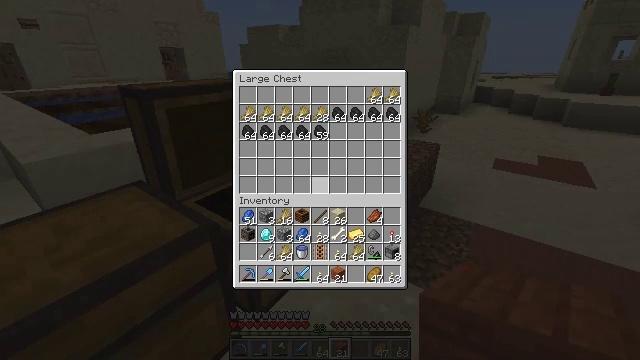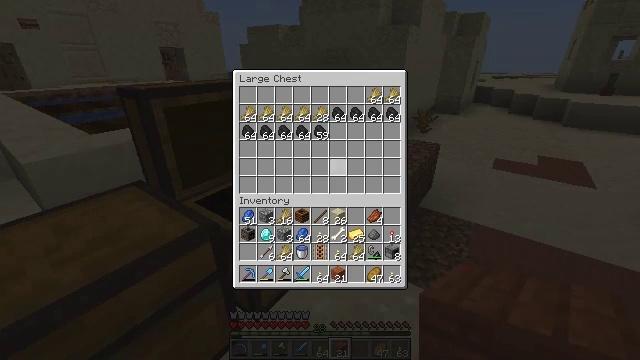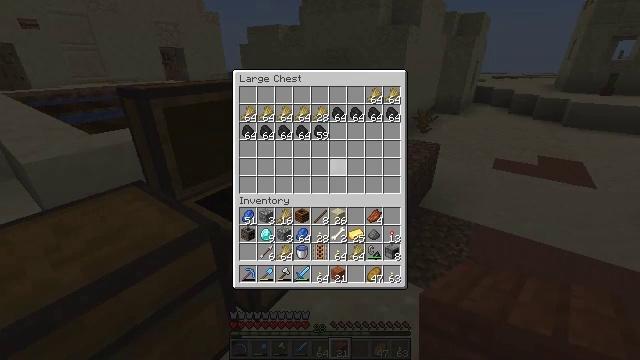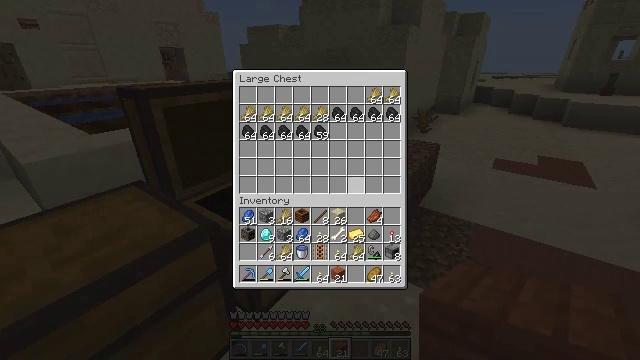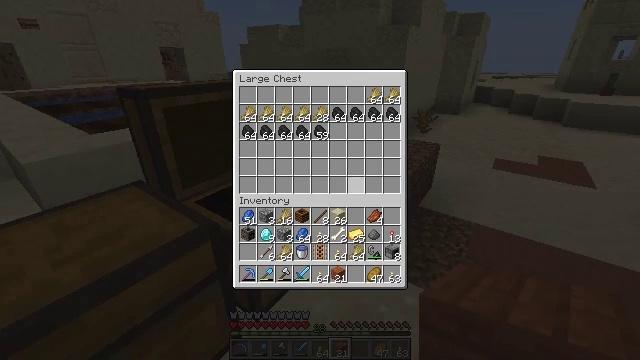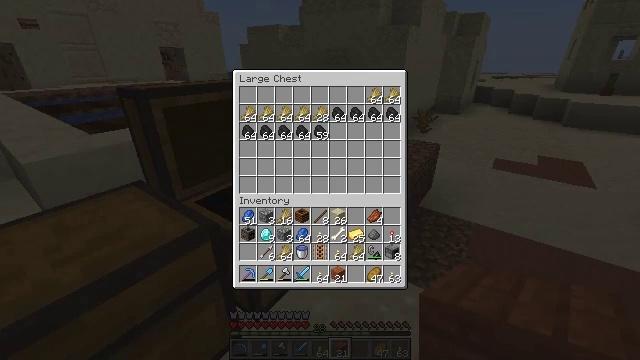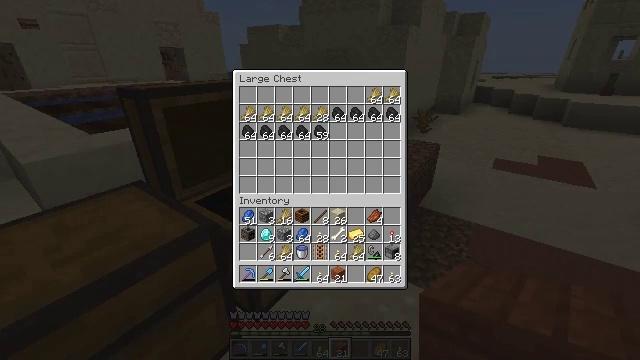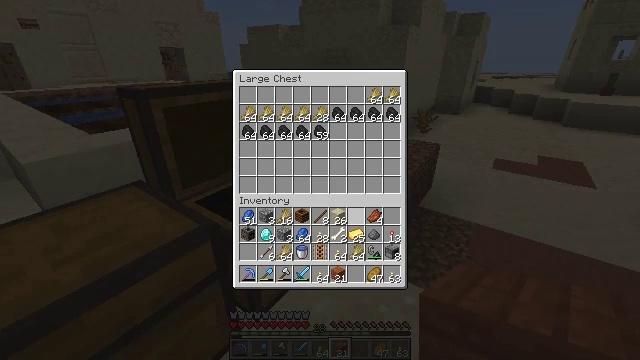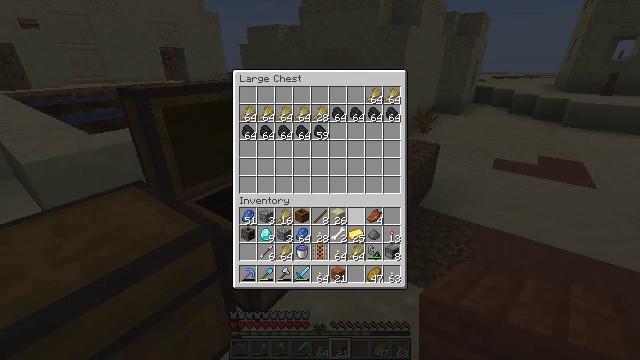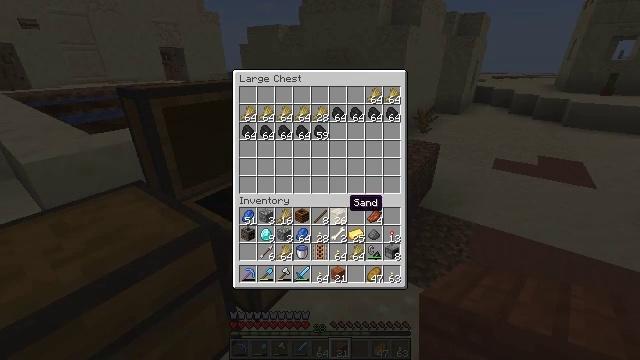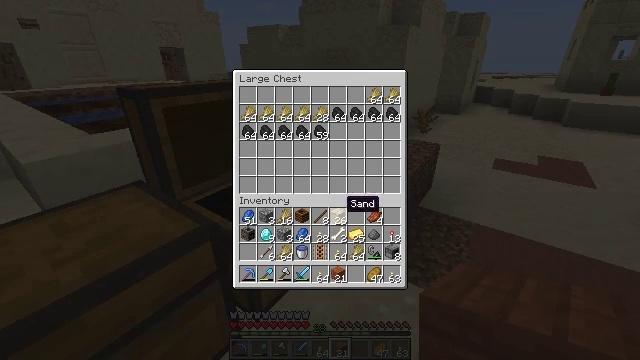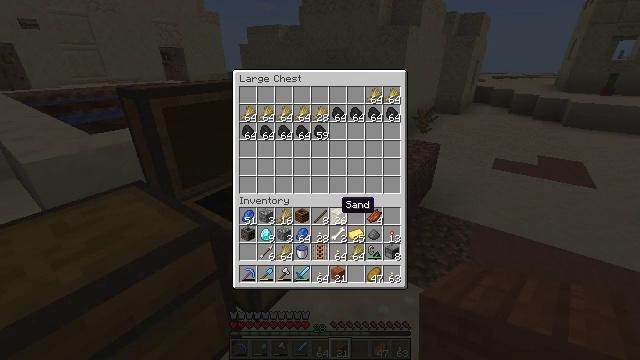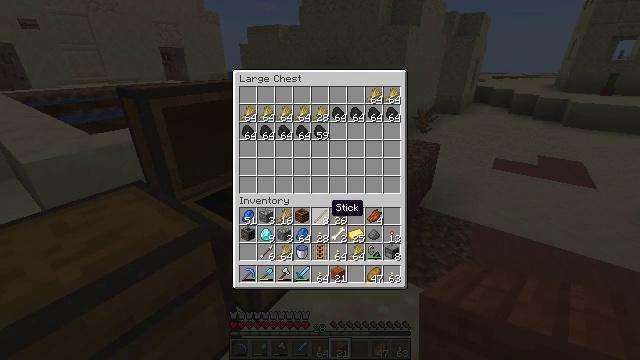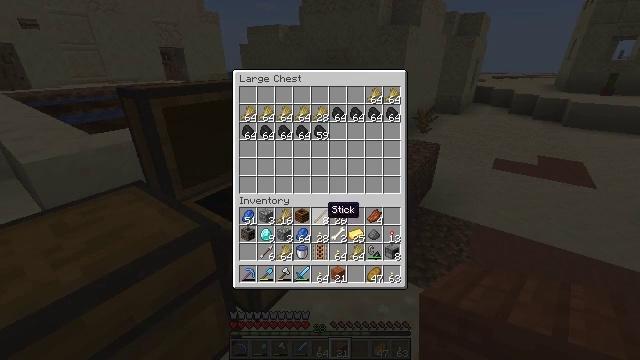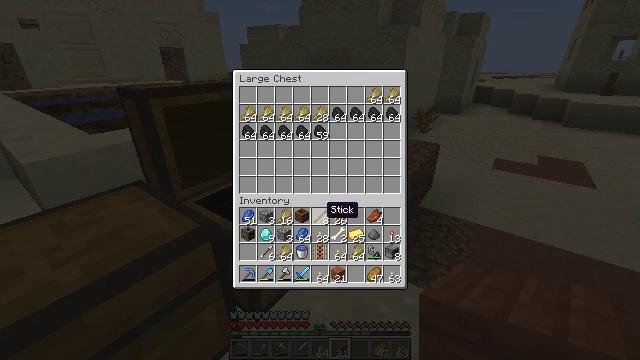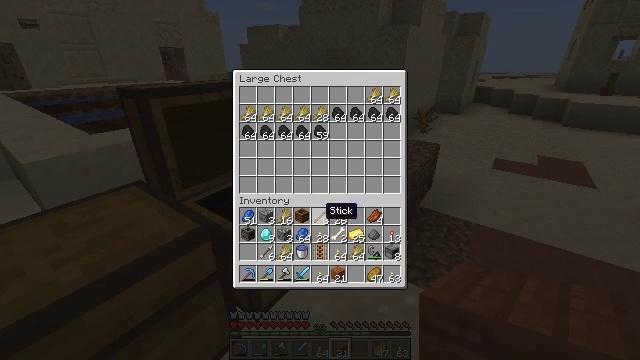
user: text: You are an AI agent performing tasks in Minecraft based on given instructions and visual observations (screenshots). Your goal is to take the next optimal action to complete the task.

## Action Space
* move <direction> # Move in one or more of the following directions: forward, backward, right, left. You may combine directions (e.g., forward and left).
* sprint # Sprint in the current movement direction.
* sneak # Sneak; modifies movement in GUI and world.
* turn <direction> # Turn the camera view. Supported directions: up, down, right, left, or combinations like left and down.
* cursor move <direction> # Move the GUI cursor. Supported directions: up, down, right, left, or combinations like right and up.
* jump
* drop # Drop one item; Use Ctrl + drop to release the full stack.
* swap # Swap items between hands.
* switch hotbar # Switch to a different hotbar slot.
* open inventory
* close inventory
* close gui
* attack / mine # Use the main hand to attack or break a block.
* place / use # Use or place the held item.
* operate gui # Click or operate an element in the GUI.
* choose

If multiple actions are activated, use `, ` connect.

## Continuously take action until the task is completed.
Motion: motion action
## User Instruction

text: Drop a composter.
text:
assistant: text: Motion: cursor move right
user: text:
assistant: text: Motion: cursor move right
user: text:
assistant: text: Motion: cursor move right
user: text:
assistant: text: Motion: cursor move down
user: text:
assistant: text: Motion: cursor move down
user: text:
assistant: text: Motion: cursor move down
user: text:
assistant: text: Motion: no_op
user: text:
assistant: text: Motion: no_op
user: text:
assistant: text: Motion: no_op
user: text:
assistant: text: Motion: sneak
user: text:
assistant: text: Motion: sneak
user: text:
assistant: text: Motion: sneak, cursor move left
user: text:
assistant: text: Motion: sneak
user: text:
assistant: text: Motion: sneak
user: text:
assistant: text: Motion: sneak
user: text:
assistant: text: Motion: sneak
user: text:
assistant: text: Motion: sneak
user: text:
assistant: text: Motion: sneak, cursor move left
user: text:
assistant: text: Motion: sneak, cursor move left
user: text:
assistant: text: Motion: sneak
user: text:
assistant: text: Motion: no_op
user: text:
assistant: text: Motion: no_op
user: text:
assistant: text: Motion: no_op
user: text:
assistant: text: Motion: no_op
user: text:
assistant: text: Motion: no_op
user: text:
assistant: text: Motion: sprint
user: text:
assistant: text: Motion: sprint
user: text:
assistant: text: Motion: sprint
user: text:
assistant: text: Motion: sprint
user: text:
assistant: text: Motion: sprint, choose